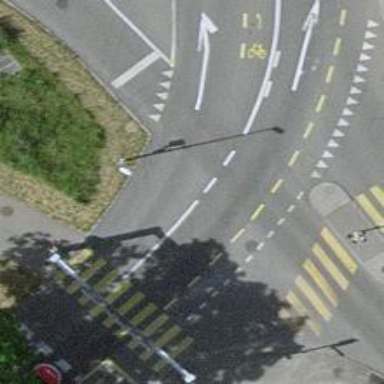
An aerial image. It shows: Secondary road with asphalt surface and dedicated cycle lane.